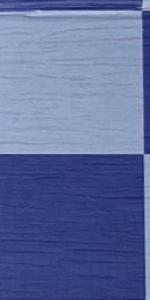
Label: Empty